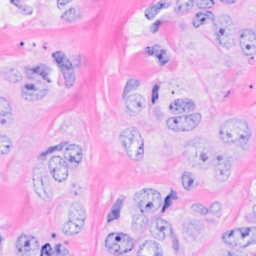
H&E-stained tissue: Breast